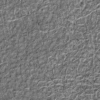
Label: not_dusty